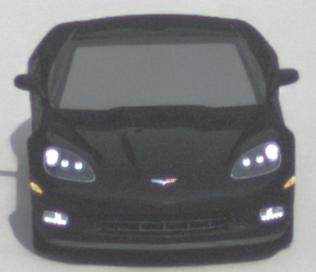
Make: Chevrolet
Model: Corvette Coupé
Detailed model: Corvette (C6) Coupé
Model produced from: 2005/02
Model produced until: 2008/03
Doors: 3
Color: black
Road condition: dry road
Daytime: morning or afternoon
Contrast: low contrast